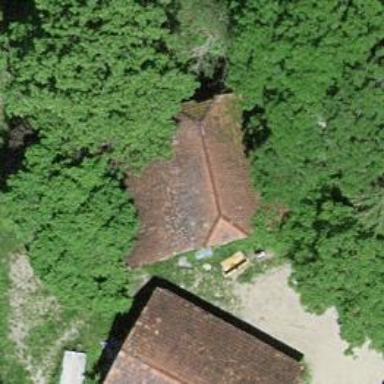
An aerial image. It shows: Barn.